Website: home-depot
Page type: billing-address
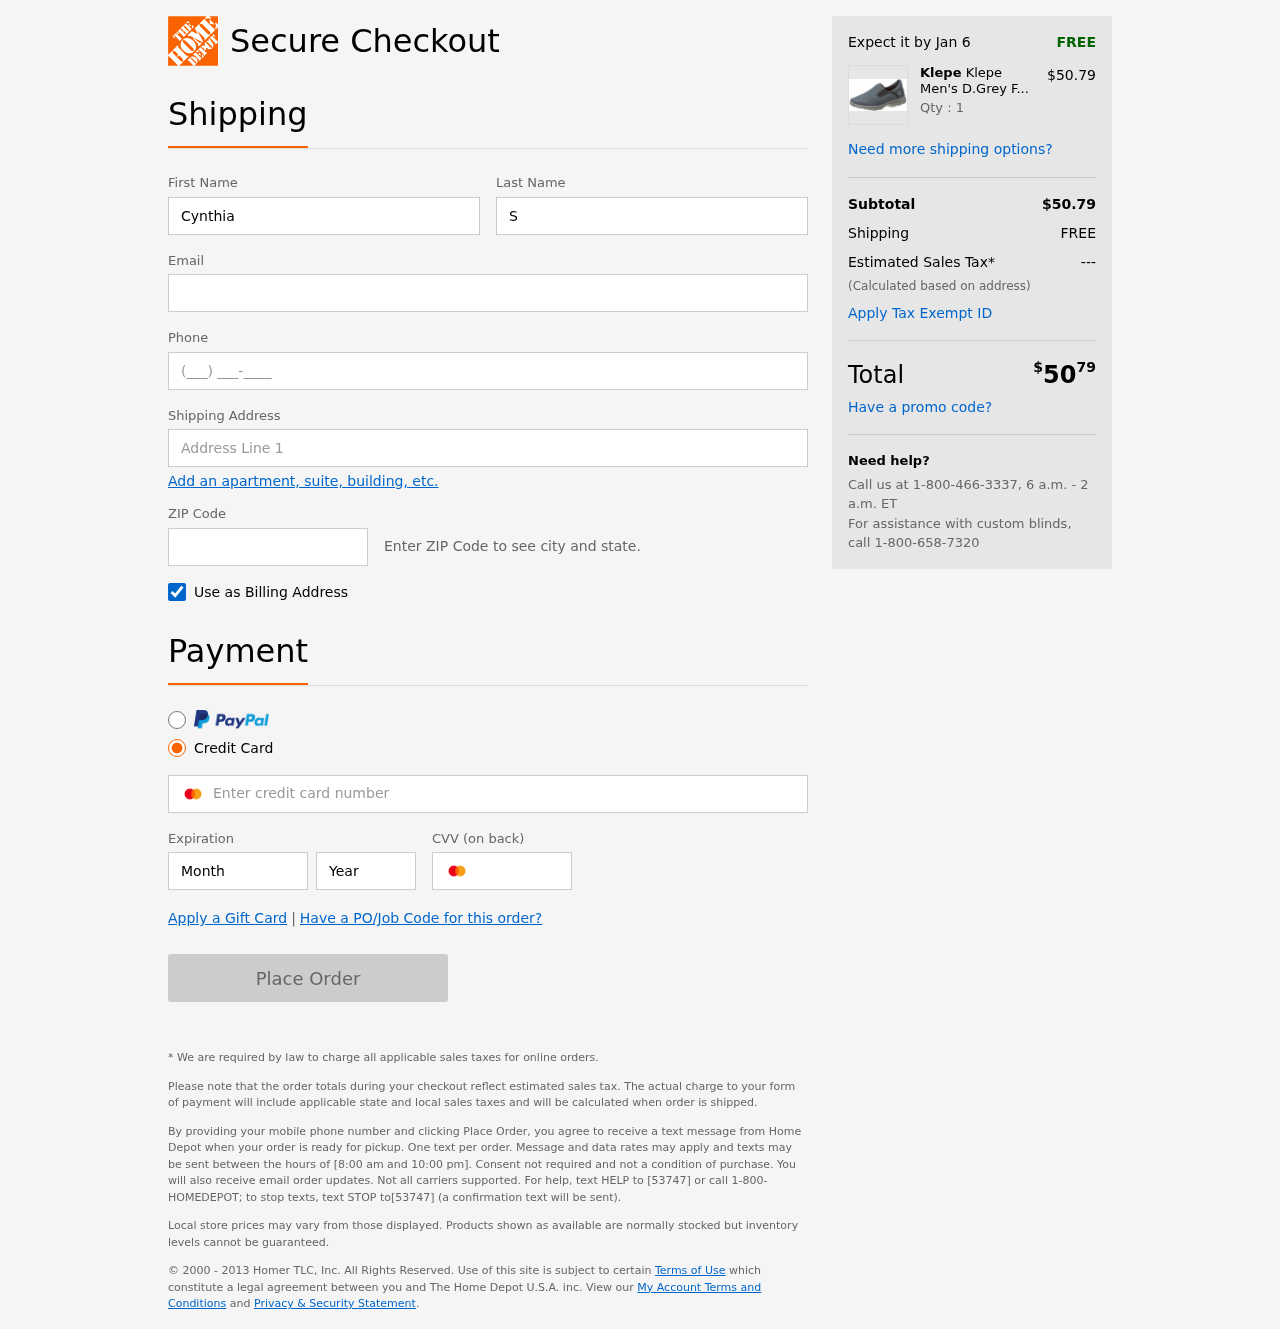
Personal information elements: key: PII_FIRSTNAME
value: Cynthia
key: PII_LASTNAME
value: Smith
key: PII_EMAIL
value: cynthiasmith@yahoo.com
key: PII_PHONE
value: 6679322177
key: PII_STREET
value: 92580 Salazar Port Suite 373
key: PII_POSTCODE
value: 81098
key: PII_CARD_NUMBER
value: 2286 3921 1878 1626
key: PII_CARD_EXPIRY_MONTH
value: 02
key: PII_CARD_CVV
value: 698
Product elements: key: PRODUCT1_BRAND
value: Klepe
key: PRODUCT1_NAME
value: Klepe Men's D.Grey Flyknit with Memory Foam Running Shoes-10 UK (44 EU) (11 US) (CS1-044/GRY)
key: PRODUCT1_PRICE
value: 50.79
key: PRODUCT1_QUANTITY
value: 1
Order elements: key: ORDER_DELIVERY_DATE
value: Jan 6
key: ORDER_SUBTOTAL
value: $50.79
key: ORDER_SHIPPING_COST
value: FREE
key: ORDER_TAX
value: ---
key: ORDER_TOTAL2
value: $5079